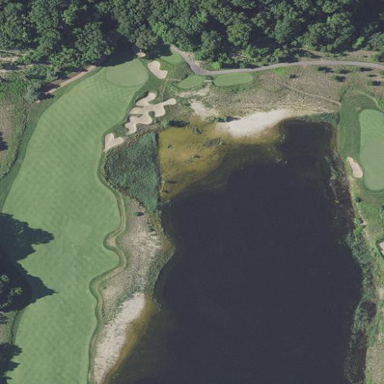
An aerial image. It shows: Rough area in golf course.